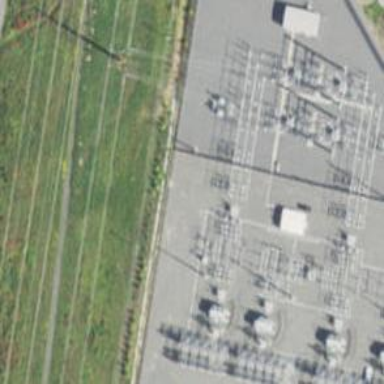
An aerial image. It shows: Switch for power supply.